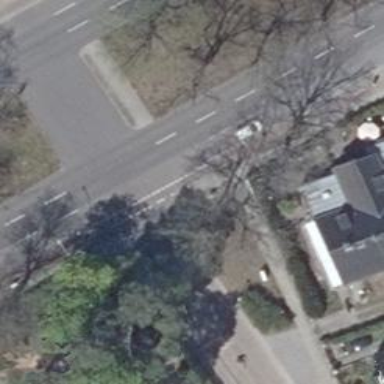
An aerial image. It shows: Residential road with concrete plates. Sidewalks are available on both sides.